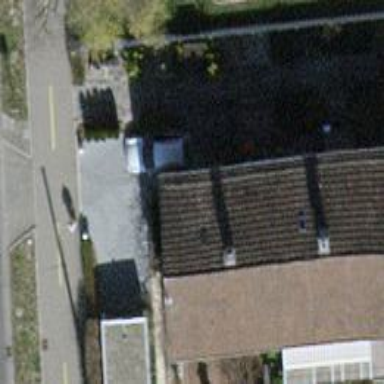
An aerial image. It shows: Terrace building with tile roof.